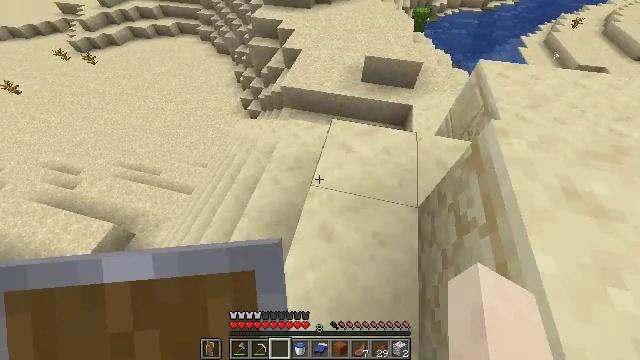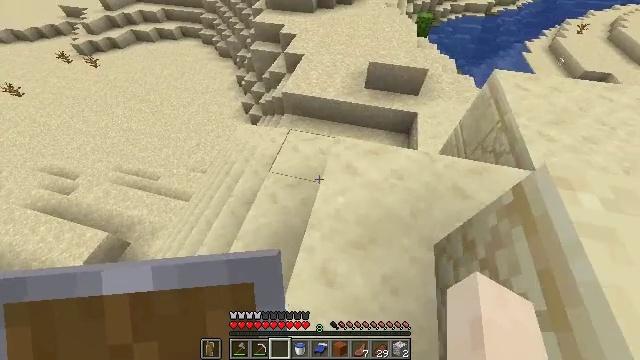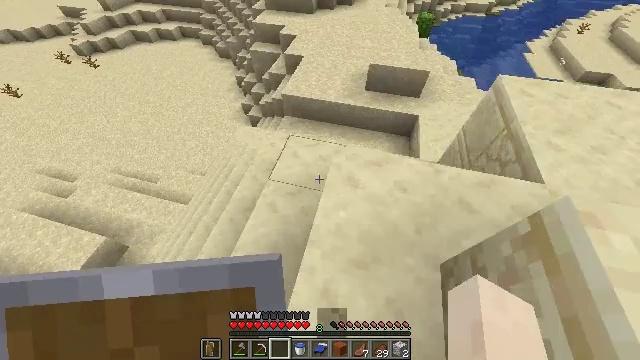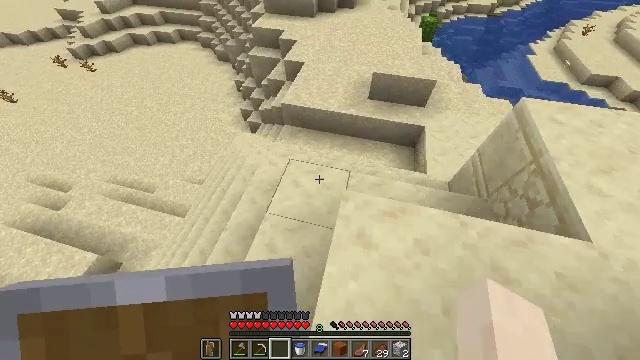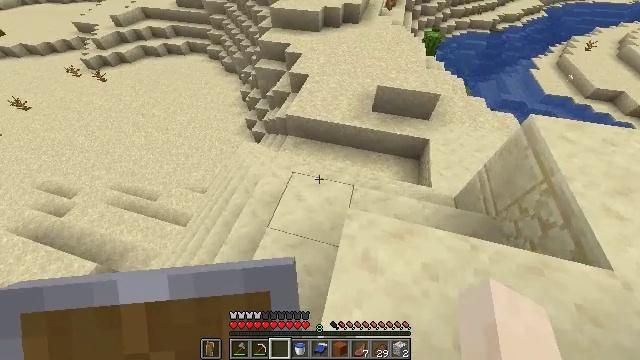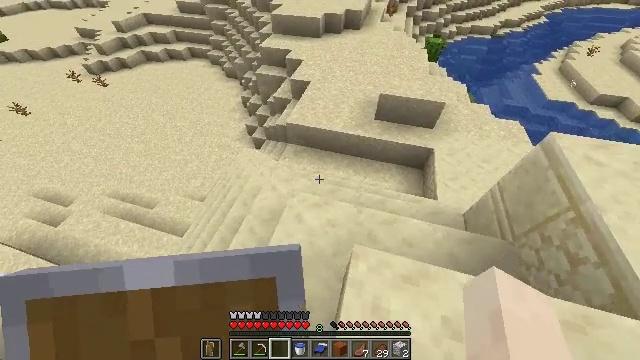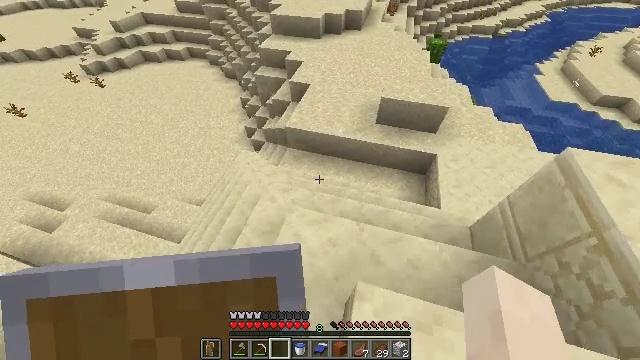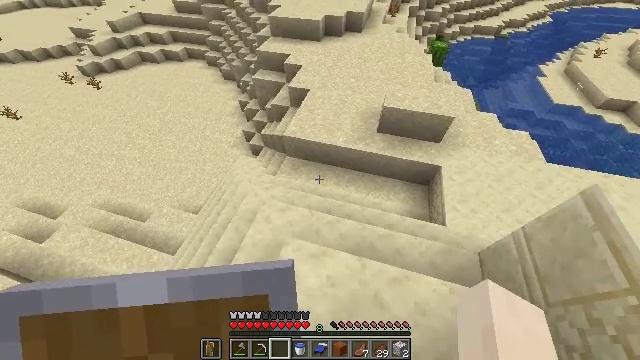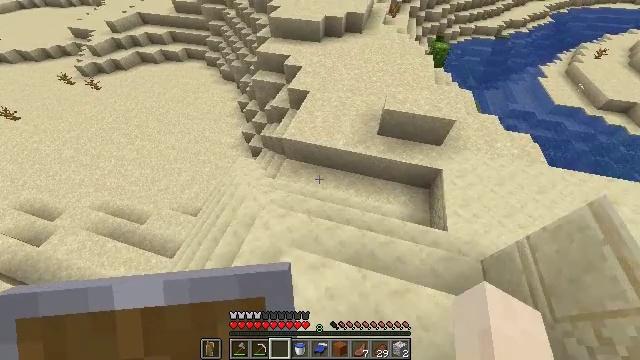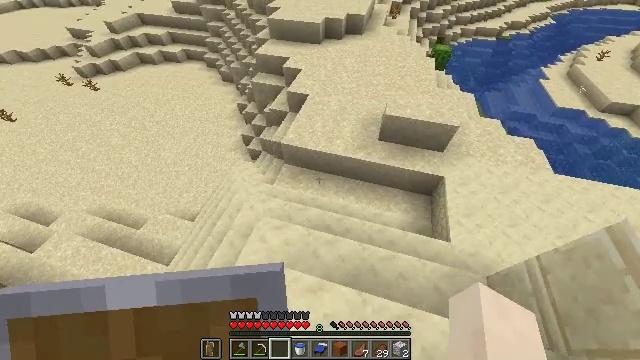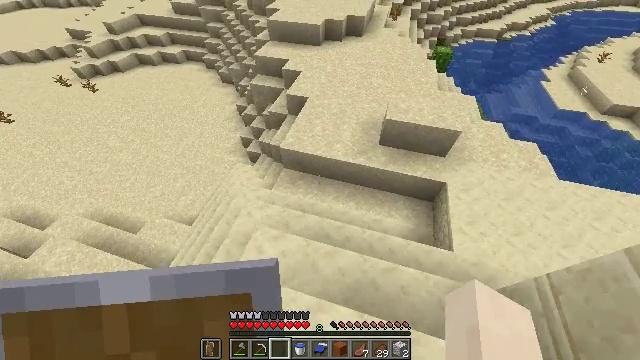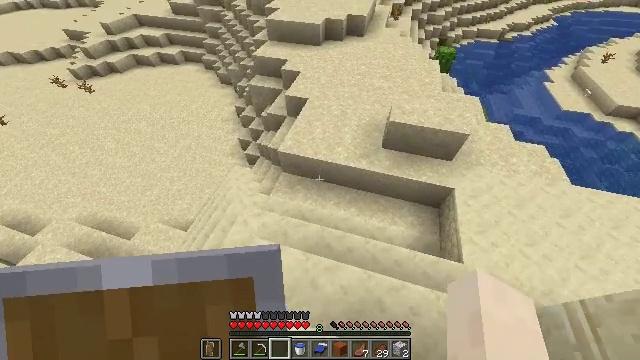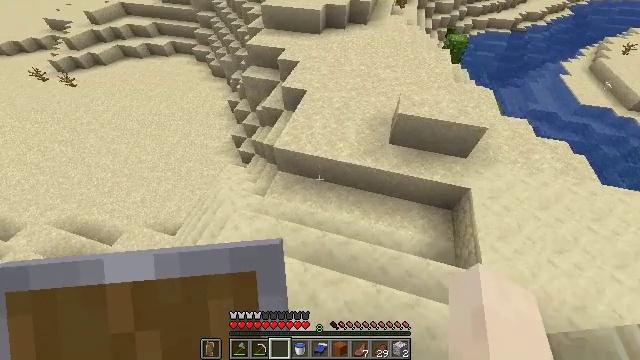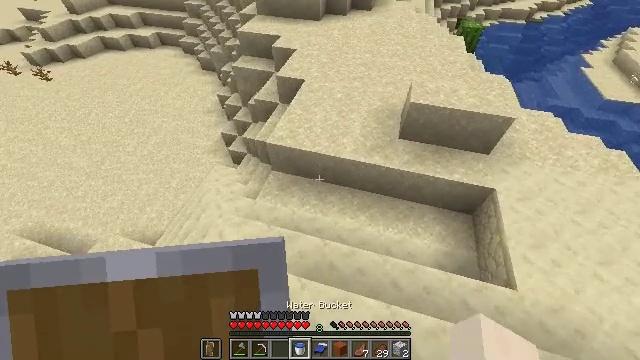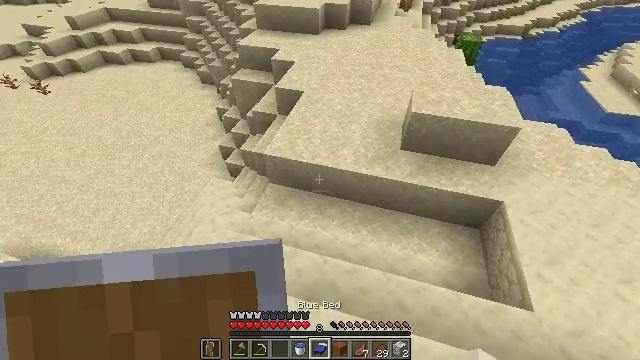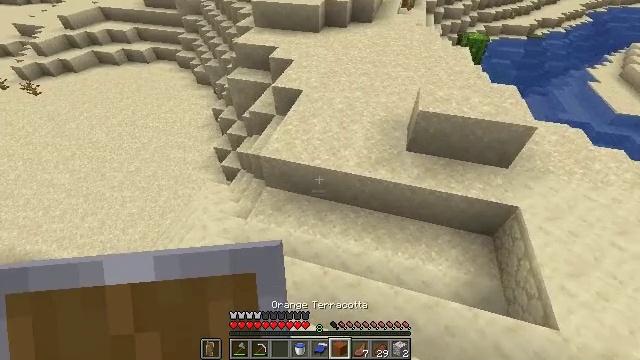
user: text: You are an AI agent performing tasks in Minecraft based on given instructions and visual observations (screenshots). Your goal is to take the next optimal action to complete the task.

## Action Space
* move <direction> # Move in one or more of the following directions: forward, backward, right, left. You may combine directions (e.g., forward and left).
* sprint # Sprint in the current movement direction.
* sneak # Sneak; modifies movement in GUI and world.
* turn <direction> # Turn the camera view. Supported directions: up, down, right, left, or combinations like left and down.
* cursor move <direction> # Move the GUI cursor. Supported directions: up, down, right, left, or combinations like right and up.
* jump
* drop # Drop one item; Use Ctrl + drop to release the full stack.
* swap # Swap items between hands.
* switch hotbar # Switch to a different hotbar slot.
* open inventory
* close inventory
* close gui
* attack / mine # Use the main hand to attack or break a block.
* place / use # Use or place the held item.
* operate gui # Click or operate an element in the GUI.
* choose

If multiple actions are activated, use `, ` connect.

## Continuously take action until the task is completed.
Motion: motion action
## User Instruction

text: Drop a orange terracotta.
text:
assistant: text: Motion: move forward, sprint
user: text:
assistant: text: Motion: move forward, sprint
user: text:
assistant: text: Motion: move forward
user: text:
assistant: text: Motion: move forward, turn left and up
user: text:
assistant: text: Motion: move forward
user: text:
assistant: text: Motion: move forward
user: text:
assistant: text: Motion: move forward
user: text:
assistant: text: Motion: move forward
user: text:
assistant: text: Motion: move forward
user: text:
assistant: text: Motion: move forward
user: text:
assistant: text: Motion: no_op
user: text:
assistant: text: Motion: no_op
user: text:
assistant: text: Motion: turn up
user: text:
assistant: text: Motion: turn up
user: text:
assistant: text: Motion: no_op
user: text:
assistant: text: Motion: no_op
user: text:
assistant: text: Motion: no_op
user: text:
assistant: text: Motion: no_op
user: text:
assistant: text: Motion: no_op
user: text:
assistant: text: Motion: no_op
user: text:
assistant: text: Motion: no_op
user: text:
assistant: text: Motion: no_op
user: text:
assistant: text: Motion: turn left and up
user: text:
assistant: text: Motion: turn left and up
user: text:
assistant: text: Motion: turn left and up
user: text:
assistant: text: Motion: turn left and up
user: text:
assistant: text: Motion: turn left and up
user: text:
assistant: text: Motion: turn left and up
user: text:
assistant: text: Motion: turn left and up
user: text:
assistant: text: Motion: turn left and up